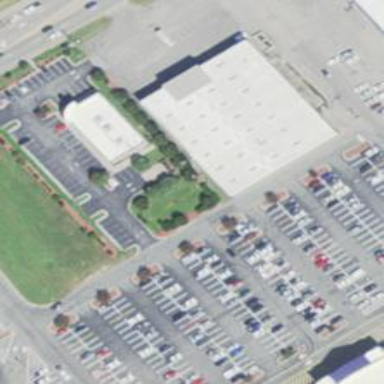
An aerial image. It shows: Building housing furniture shop.